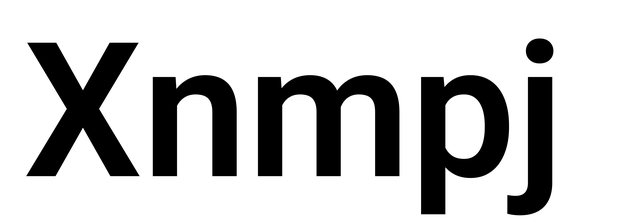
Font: Roboto_SemiBold